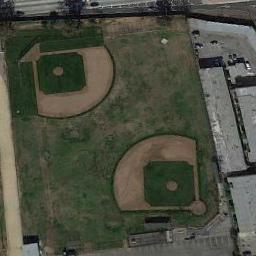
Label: baseball_diamond